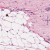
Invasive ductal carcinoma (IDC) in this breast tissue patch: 0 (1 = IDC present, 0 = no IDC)